Question: How to add comment to cell in 'DataGridView'? I need to comment my values in the grid.

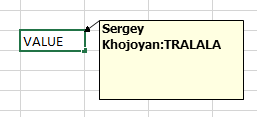
Answer: set 'ToolTipText' property on either 'DataGridViewCell' or 'DataGridViewColumn' to whatever text you want.